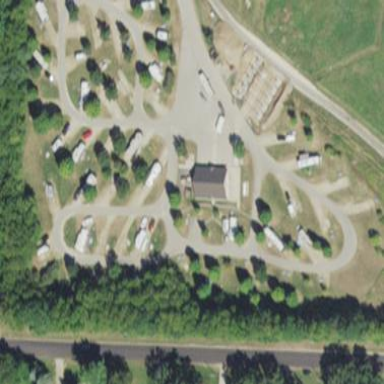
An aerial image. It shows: Caravan site with sanitary dump station for travelers.